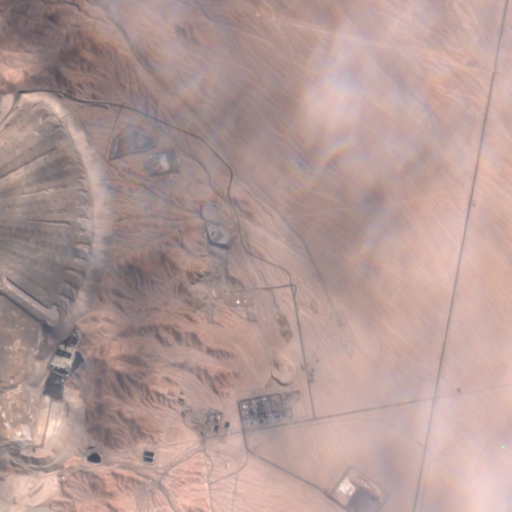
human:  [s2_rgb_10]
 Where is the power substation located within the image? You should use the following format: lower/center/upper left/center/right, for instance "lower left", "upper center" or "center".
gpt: The power substation is located in the lower center of the image.
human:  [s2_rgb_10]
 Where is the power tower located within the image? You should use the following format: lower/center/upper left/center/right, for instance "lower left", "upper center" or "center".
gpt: The power tower is located in the lower center of the image.
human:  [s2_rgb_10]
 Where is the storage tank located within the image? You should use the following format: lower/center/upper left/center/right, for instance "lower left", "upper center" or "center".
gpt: The storage tank is located in the lower center of the image.
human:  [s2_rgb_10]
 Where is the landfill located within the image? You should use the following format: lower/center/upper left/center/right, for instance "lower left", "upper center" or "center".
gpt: There is no landfill in the image.